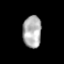
Tissue: skin
Cell type: Epithelial cells
Senescence score: 0.8854
Nuclear area (px): 579
Mean DAPI intensity: 176.786